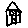
Label: house